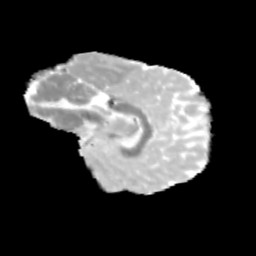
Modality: MD
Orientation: sagittal
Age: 10
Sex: male
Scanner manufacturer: siemens
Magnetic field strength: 3 T
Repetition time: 3.8 s
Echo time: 0.07 s